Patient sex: M
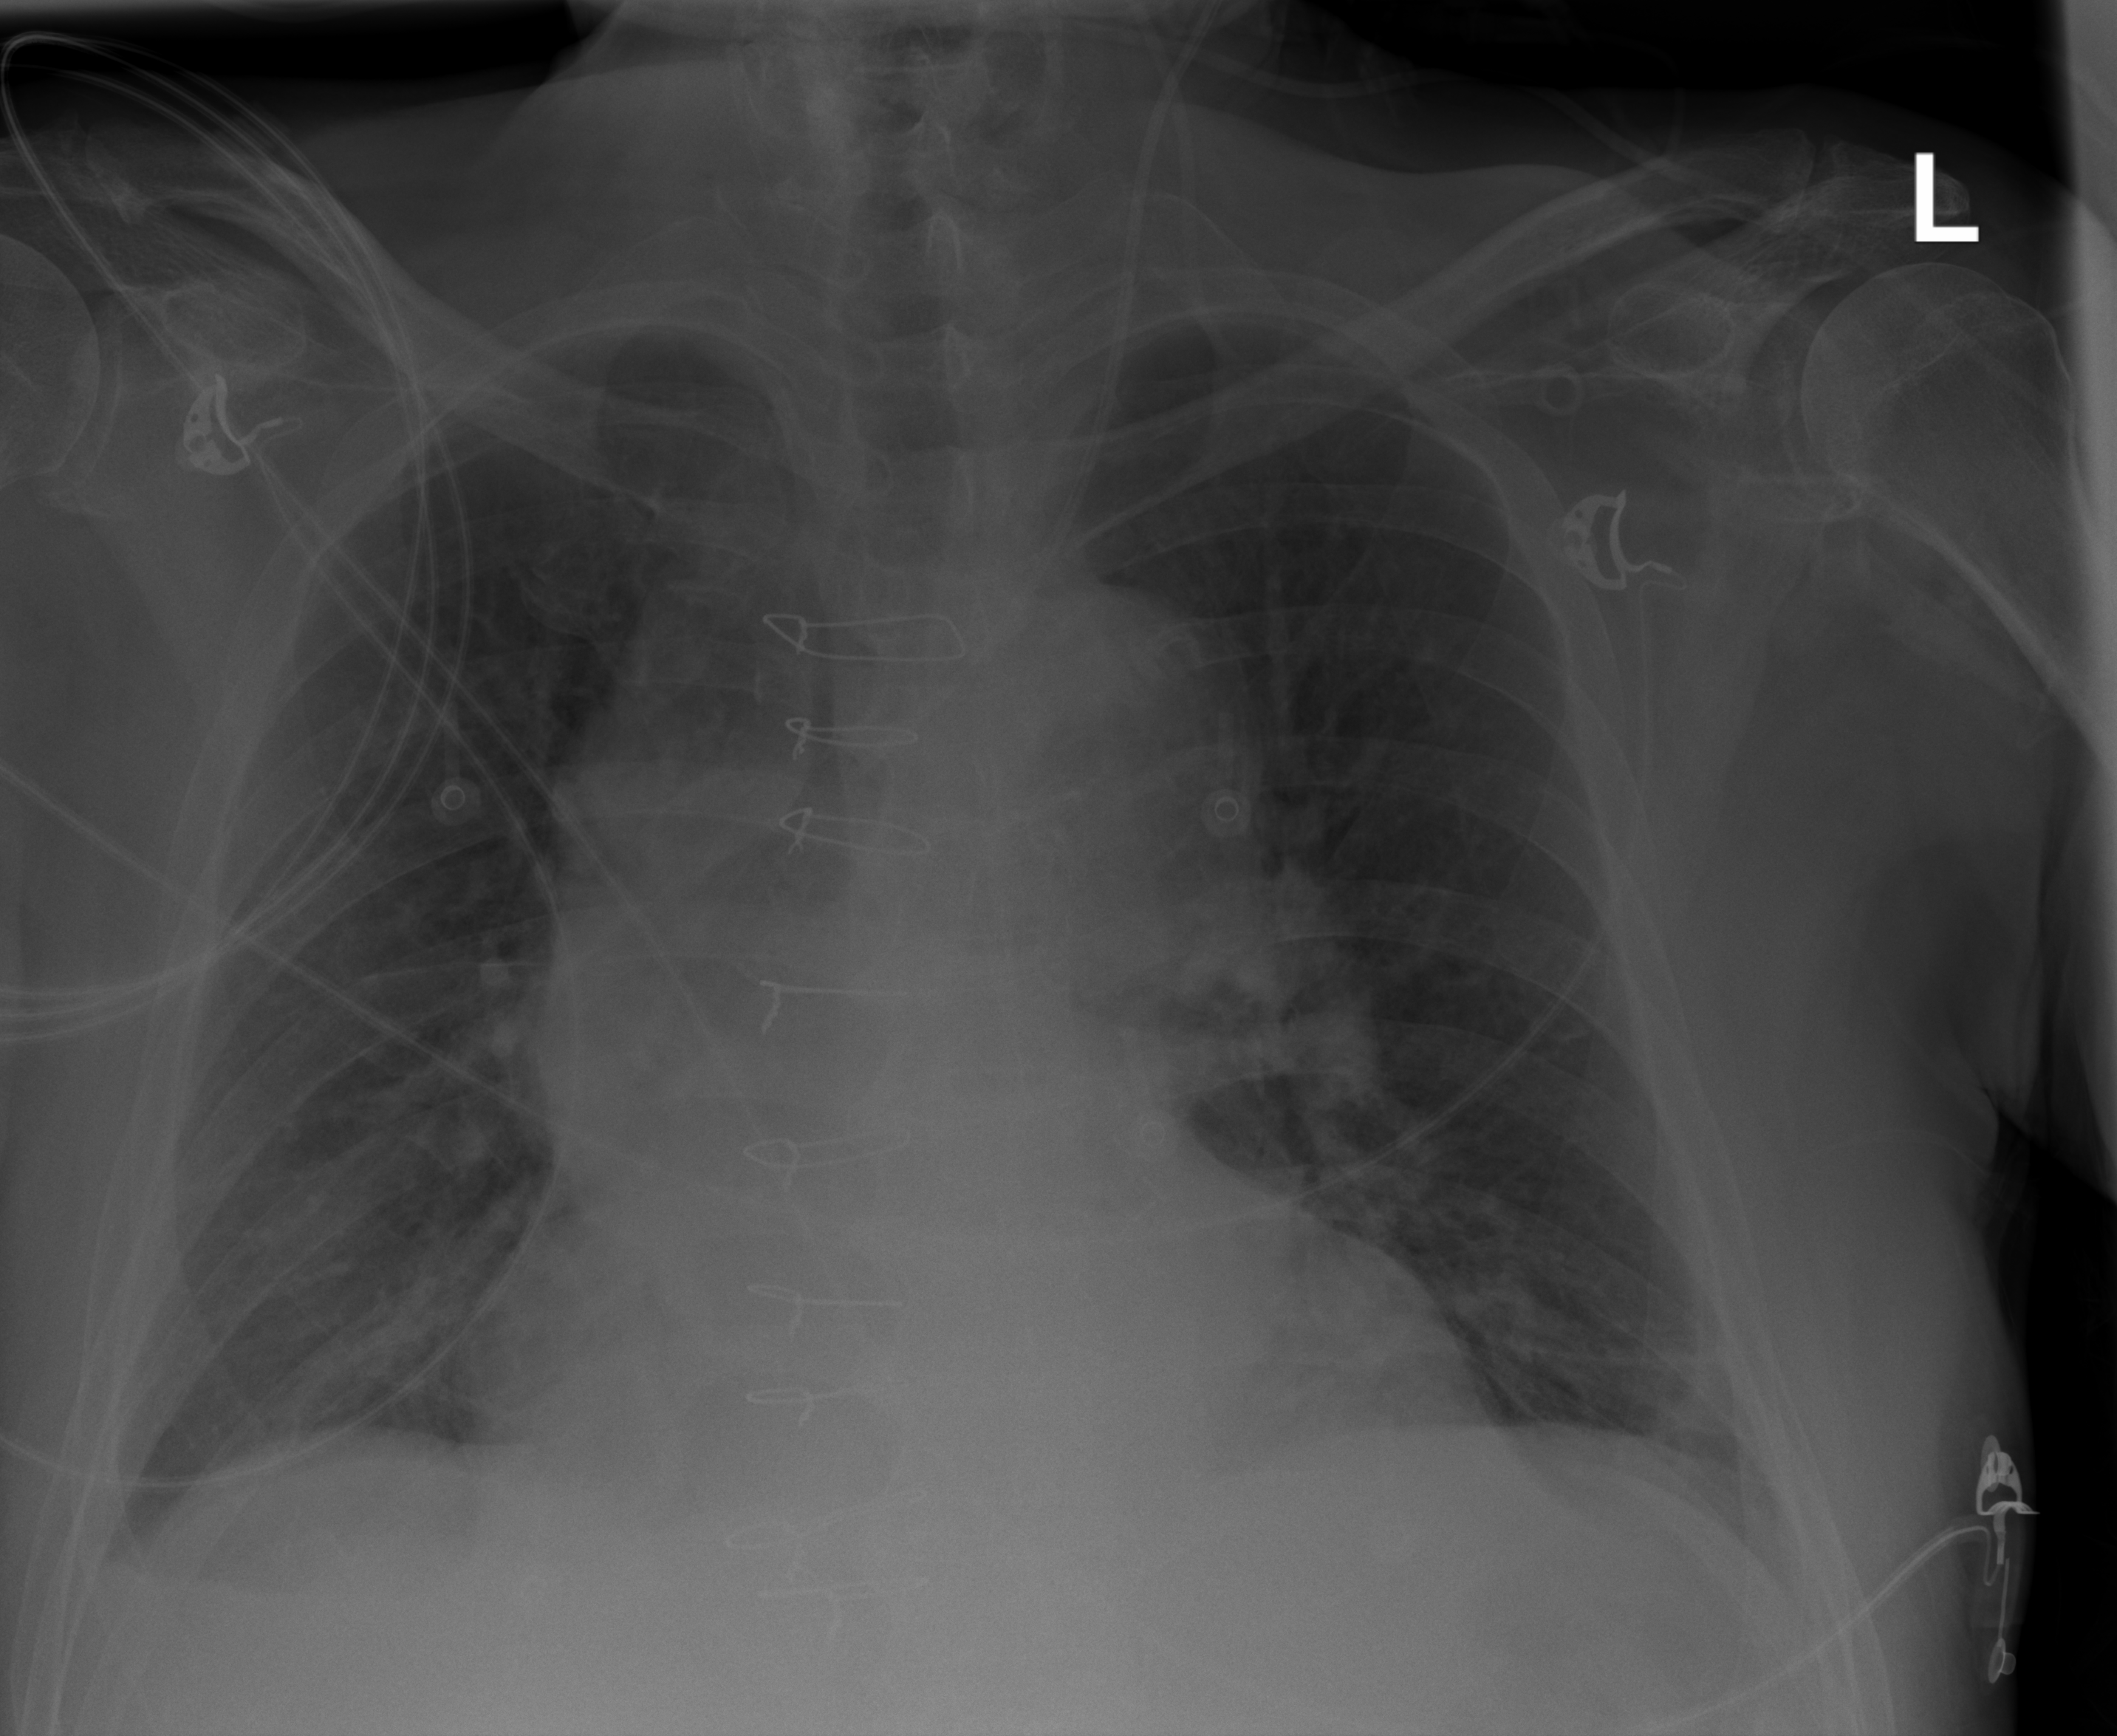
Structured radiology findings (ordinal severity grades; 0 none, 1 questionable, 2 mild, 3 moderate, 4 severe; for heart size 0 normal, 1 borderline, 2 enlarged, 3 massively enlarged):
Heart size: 1
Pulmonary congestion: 2
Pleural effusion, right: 2
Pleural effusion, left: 1
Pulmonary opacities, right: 1
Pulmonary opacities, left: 0
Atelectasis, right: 0
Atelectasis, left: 2